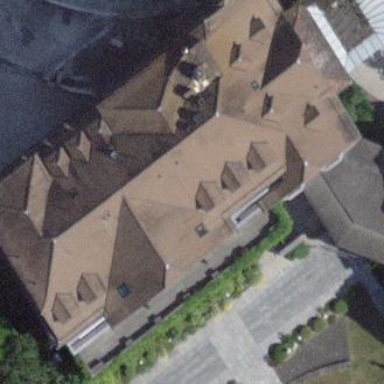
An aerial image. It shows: Hotel building.